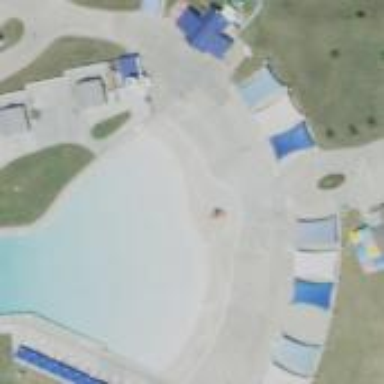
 popular for swimming and leisure activities."